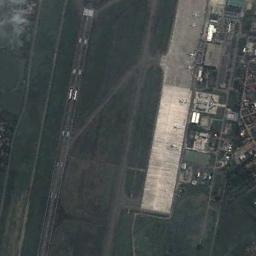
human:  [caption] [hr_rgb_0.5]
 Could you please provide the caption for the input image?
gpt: The lawn is divided into many rectangular areas by runways .

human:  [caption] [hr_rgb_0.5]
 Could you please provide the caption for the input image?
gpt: An airport with some parallel runways and an open area on the lawn and some planes parked on the airport .

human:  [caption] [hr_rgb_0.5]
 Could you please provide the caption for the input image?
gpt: There is an airport in the middle of the field .

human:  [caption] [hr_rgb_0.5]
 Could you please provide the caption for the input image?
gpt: There are many buildings along the runway and apron of the airport and many aircraft are parked .

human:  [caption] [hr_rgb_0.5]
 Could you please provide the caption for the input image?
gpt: The runway of the airport is surrounded by grass .